Question: I can use annotation @Transactional at the top of my service PersonServiceBean and config transactionManager like below. After that, my service can execute db operations under transaction control through AOP.
'''
<bean id="dataSource" class="org.apache.commons.dbcp.BasicDataSource">
.........
</bean>
<tx:annotation-driven transaction-manager="txManager"/>
<bean id="personService" class="cn.itcast.service.impl.PersonServiceBean">
<property name="dataSource" ref="dataSource"/>
</bean>
'''

But i didn't include aspectj.jar into my project. How does it work? I heard spring implements AOP through aspectj.
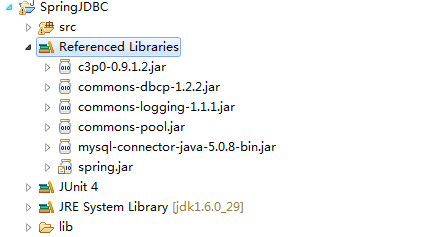
Answer: It doesn't use AspectJ by default, but uses proxies (either JDK interface proxies or CGLIB proxies). So, when you inject a transactional bean into another bean, what you get injected is in fact a proxy to your actual bean instance, which intercepts the method calls and starts/commits/rollbacks transactions.
More in <URL>, of course.